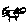
Label: bird